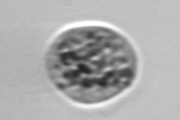
Label: Amoeba